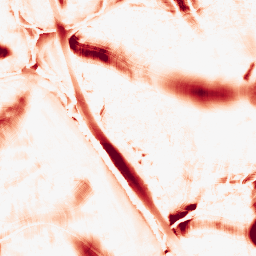
Category: morphological
Decomposition family: morphological_ellipse
Decomposition parameters: operation: opening
width: 50
height: 50
Upsampling method: bicubic
Upsampling parameters: scale: 8
Upsampling scale: 8